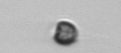
Label: Apedinella